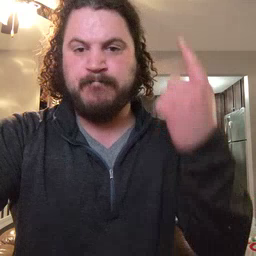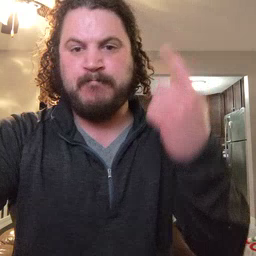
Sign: up